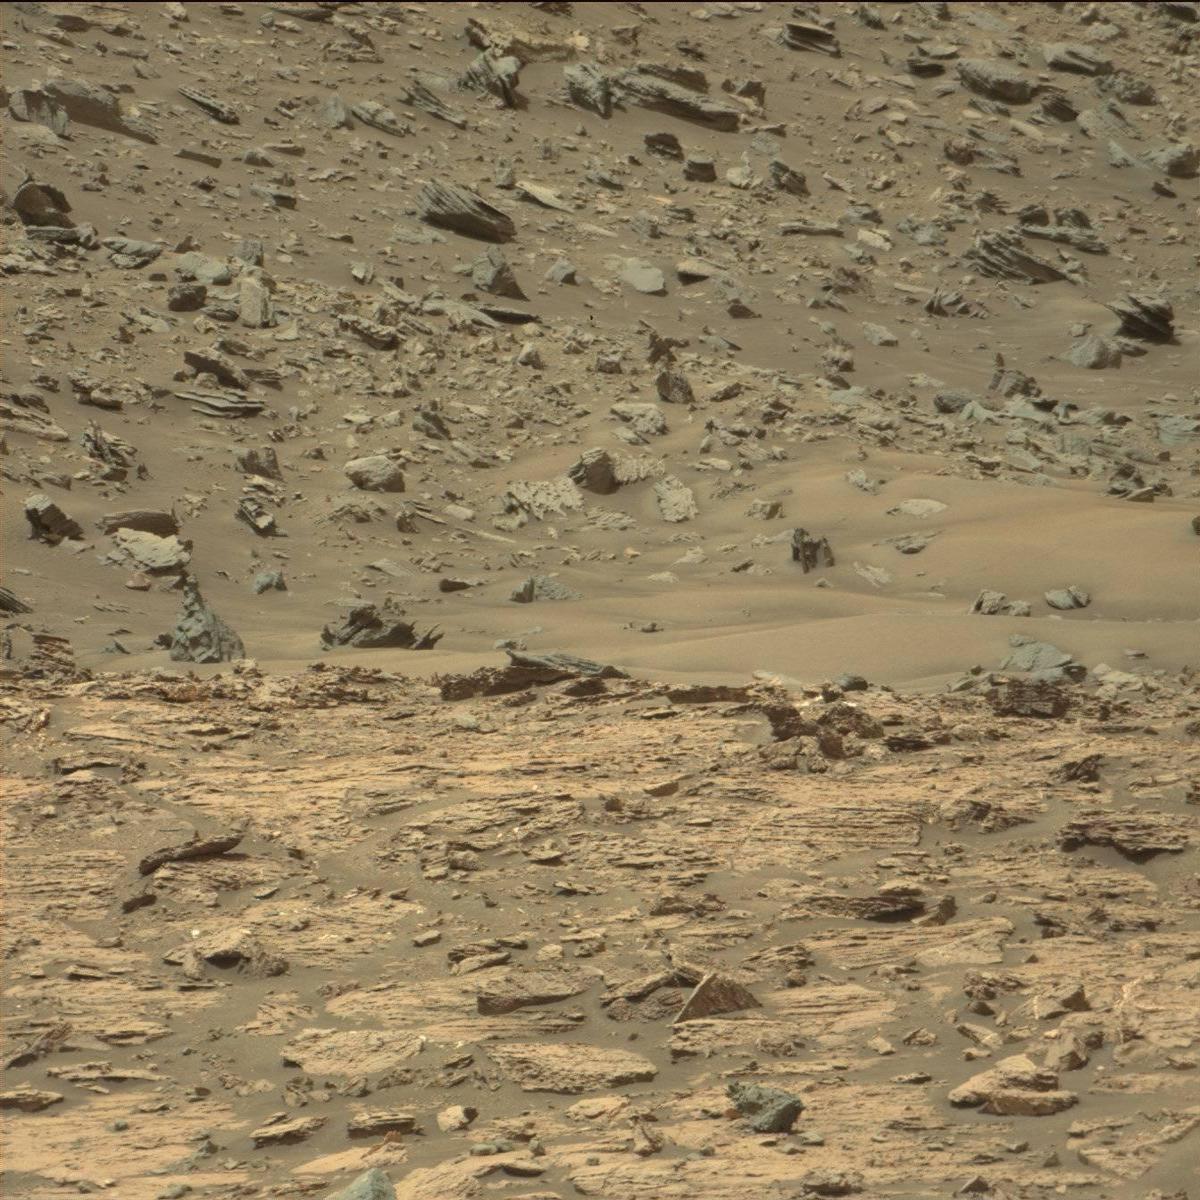
Terrain classes present: Bedrock, Rock, Sand / Soil